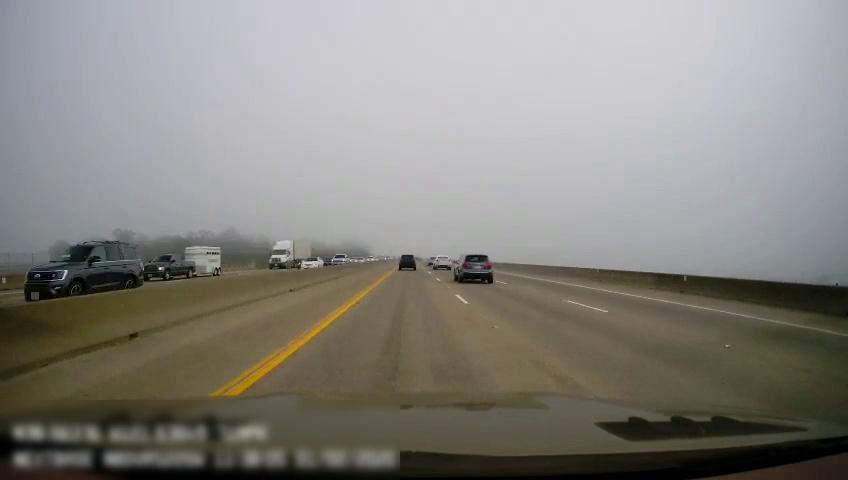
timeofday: Day
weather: Cloudy
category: Drivable Space
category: Drivable Space
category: Vehicles | Other LV
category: Vehicles | Truck
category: Vehicles | Truck
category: Vehicles | SUV
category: Vehicles | Car
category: Vehicles | Car
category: Vehicles | Car
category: Vehicles | Truck
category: Vehicles | SUV
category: Vehicles | SUV
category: Vehicles | SUV
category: Vehicles | SUV
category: Lanes | Current Lane
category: Lanes | Current Lane
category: Lanes | Alternate Lane
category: Lanes | Alternate Lane
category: Lanes | Alternate Lane
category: Lanes | Opposite Lane